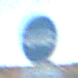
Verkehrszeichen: Busssonderstreifen
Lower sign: BesondereFahrzeugeUndTransportgueter11
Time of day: MorningAfternoon
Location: Outdoor (Nature)
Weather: Clear
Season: Autumn
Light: Natural